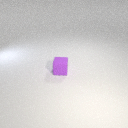
small purple rubber cube